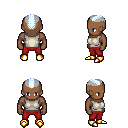
a pixel art fantasy rpg character, male body template, human, dark skin, white sleeveless shirt, red pants, white cyan short mohawk hairstyle, gold boots, four views (front, back, left, right), 2x2 character sprite sheet, small pixel art, hard edges, no anti-aliasing